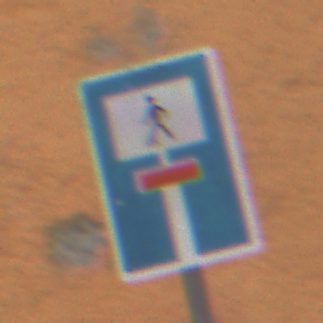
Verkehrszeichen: SackgasseFussgaengerDurchlaessig
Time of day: Midday
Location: Outdoor (Urban)
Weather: Overcast
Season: NotSpecified
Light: Natural